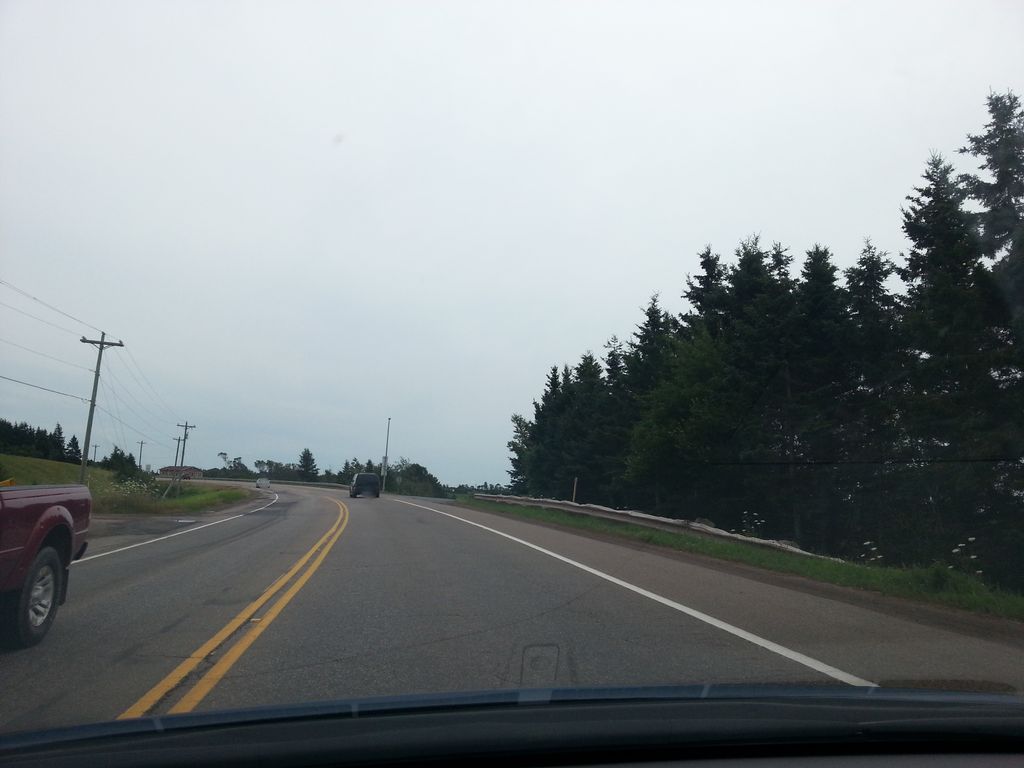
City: charlottetown